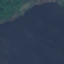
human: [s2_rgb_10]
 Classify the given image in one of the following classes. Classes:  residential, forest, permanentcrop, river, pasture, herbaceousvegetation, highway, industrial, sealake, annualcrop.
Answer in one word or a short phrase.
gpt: SeaLake